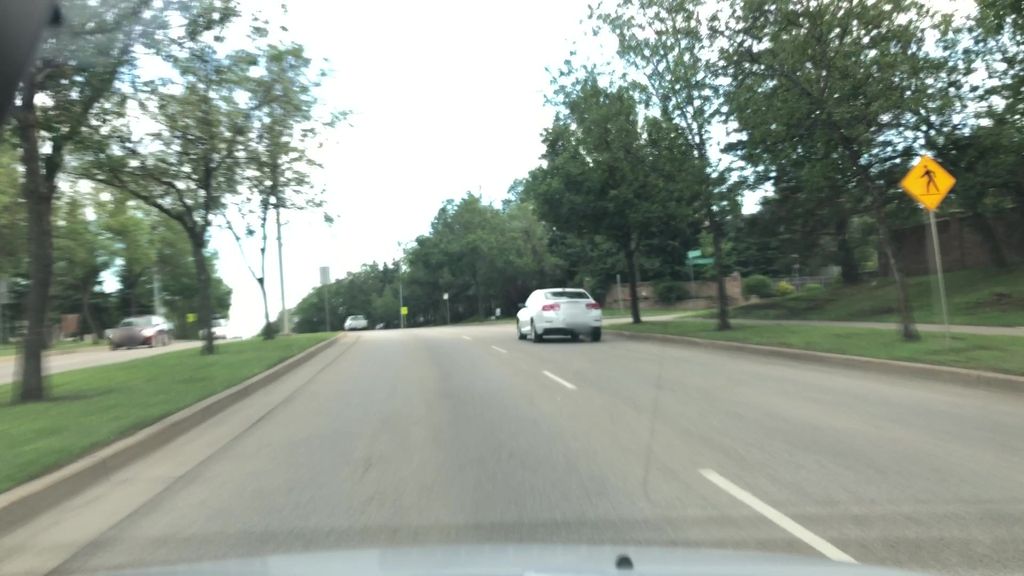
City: edmonton